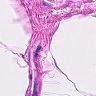
Metastatic tissue present: no